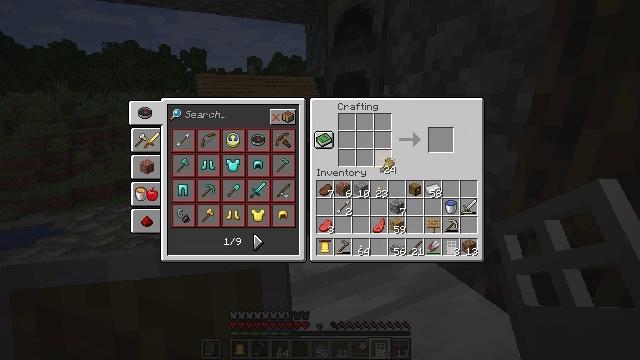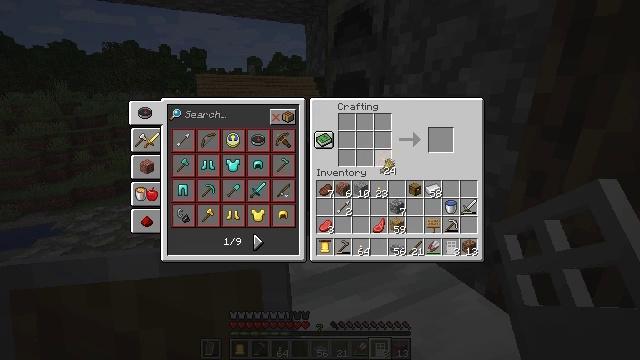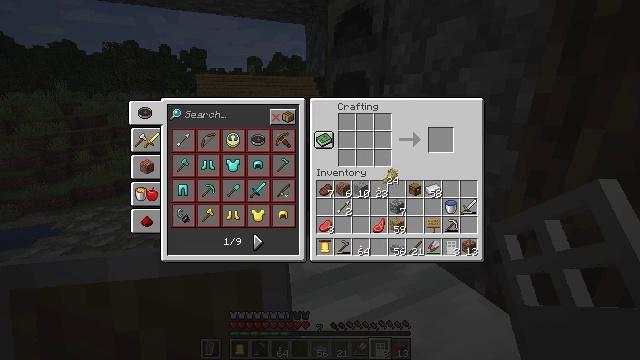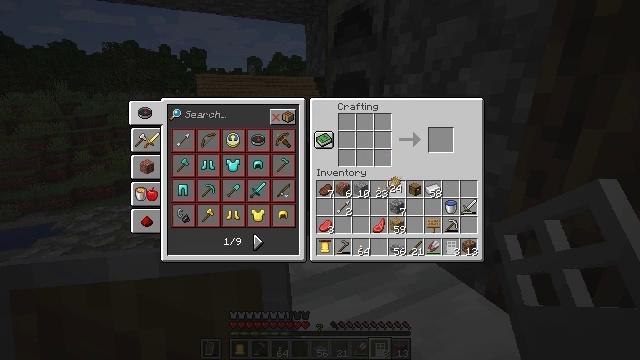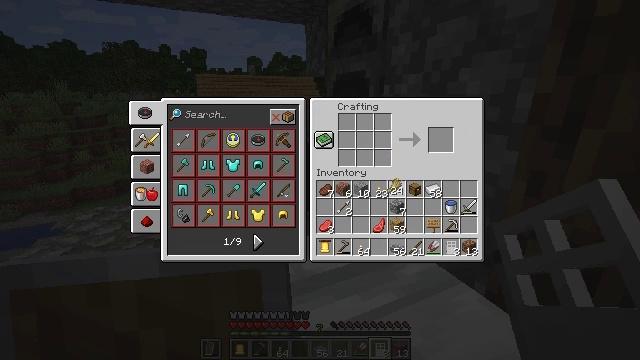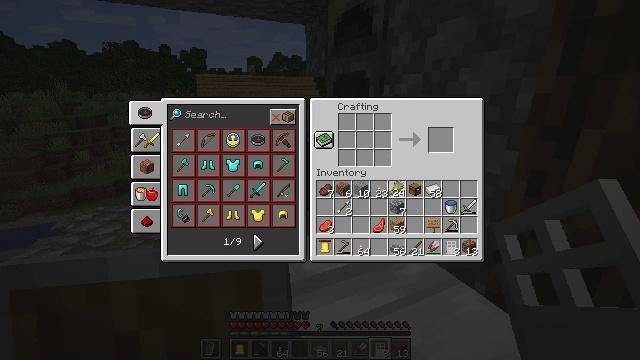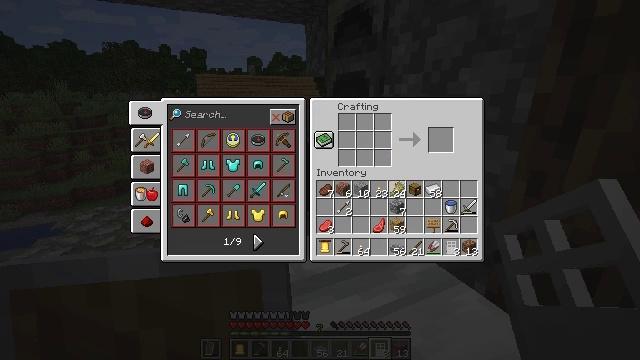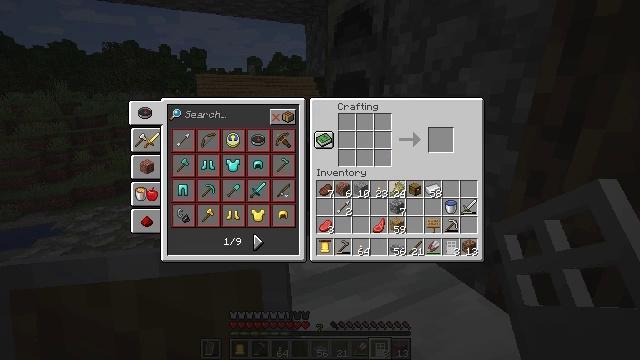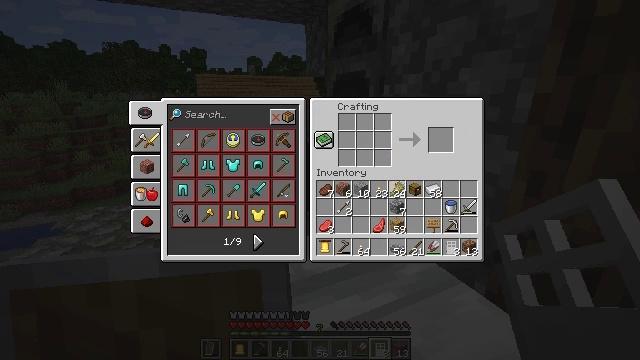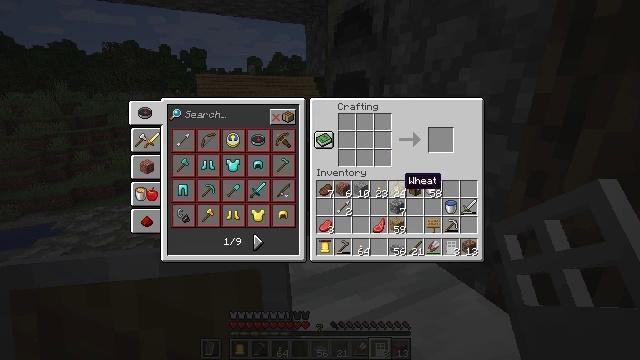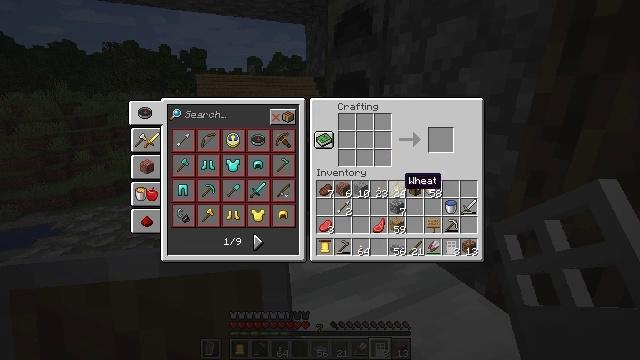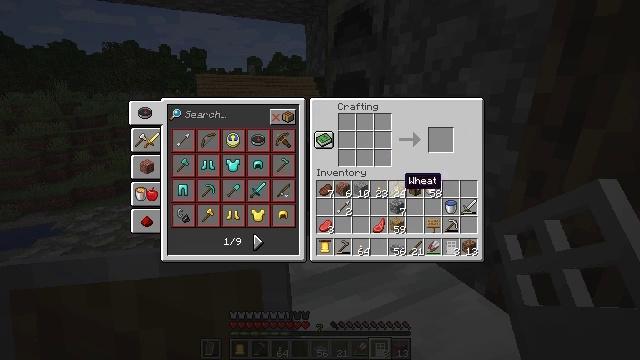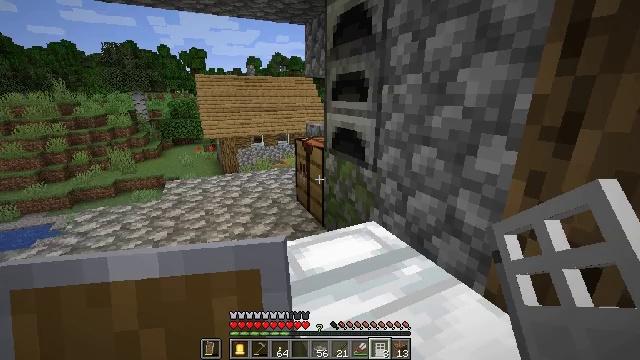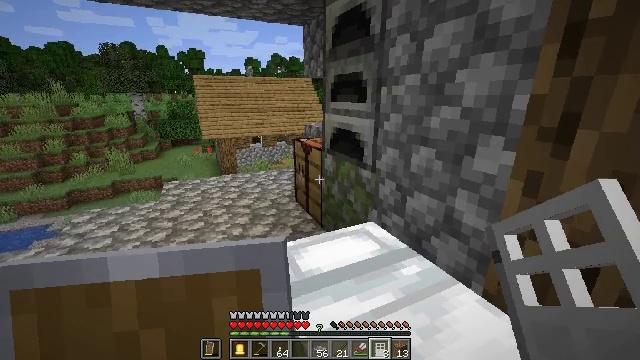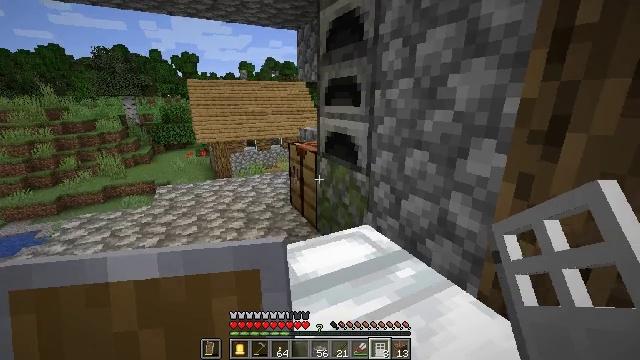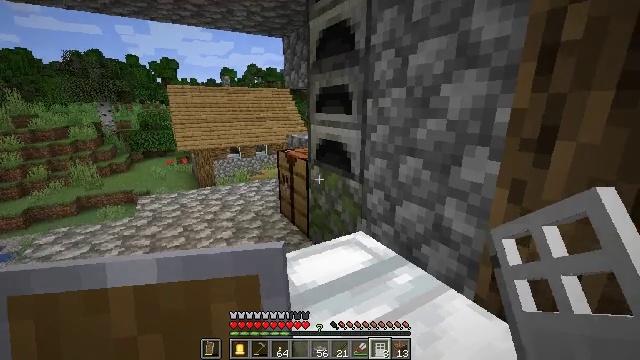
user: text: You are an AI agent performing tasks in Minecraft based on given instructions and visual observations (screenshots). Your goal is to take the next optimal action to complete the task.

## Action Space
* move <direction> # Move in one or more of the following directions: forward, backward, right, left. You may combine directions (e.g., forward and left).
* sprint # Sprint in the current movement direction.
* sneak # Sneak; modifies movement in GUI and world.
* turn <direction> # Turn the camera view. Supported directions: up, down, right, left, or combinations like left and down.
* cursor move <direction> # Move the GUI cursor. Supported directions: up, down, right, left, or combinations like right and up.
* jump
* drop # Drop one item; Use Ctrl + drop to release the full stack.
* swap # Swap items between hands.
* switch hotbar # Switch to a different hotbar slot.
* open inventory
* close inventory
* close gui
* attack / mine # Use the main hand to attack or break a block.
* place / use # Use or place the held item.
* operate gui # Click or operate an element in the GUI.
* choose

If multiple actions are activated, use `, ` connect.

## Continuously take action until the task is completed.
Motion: motion action
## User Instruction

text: Use coal in a furnace to smelt cobblestone into stone.
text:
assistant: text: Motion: attack / mine
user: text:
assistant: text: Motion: turn down
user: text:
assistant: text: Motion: turn down
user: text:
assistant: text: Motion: no_op
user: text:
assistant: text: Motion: no_op
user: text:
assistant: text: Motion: attack / mine
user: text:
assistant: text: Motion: attack / mine
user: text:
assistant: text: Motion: attack / mine
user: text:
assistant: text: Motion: no_op
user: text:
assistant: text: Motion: no_op
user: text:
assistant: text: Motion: no_op
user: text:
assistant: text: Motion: open inventory
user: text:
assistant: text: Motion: open inventory
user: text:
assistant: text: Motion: turn right
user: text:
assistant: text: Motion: move left, turn right and up
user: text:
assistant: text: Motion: move left, turn right
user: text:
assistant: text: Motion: move left, turn right
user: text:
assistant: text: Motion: move left, turn right and up
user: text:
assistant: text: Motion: turn right and up
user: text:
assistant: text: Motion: turn right and up
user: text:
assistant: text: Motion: turn right and up
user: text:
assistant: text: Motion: no_op
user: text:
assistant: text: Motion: turn right and up
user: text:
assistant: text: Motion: use / place
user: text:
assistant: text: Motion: use / place
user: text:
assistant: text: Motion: use / place
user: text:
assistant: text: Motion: no_op
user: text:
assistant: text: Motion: no_op
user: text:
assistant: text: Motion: no_op
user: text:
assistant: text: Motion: no_op